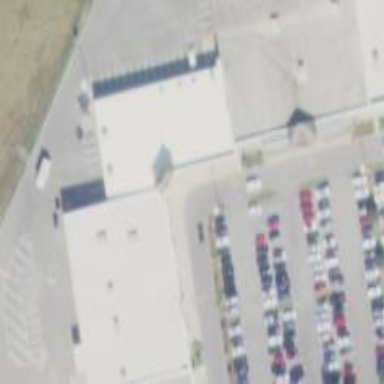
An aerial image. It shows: Fitness centre on leisure land.